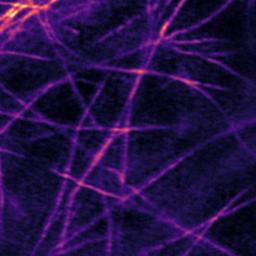
Label: Super-resolution Microtubules image